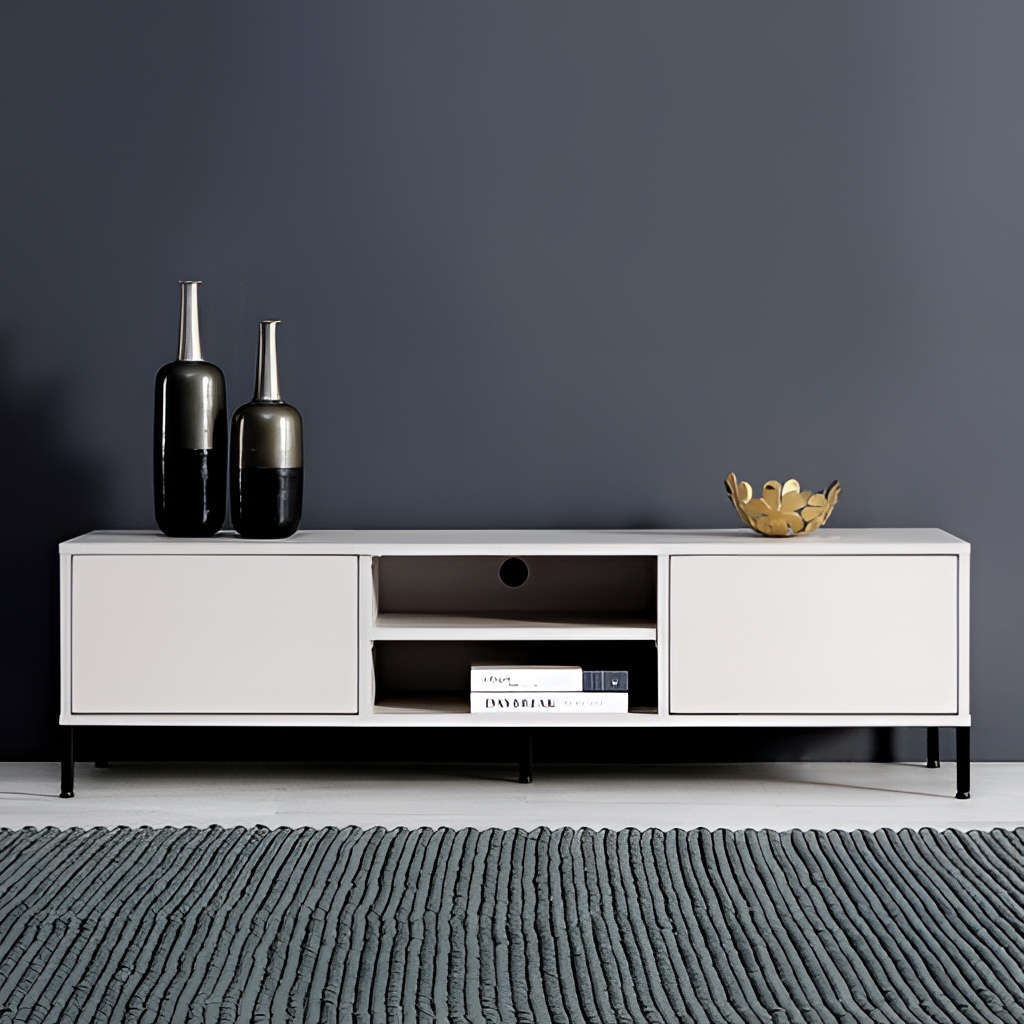
wood TV stand, living room, gray paint wallpaper, with solid pattern, gray concrete flooring, with smooth pattern, modern